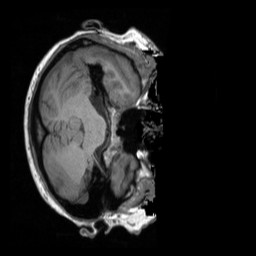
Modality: T1w
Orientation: axial
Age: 46
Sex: female
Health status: ill
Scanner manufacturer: siemens
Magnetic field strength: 3 T
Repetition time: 1.9 s
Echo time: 0.00247 s